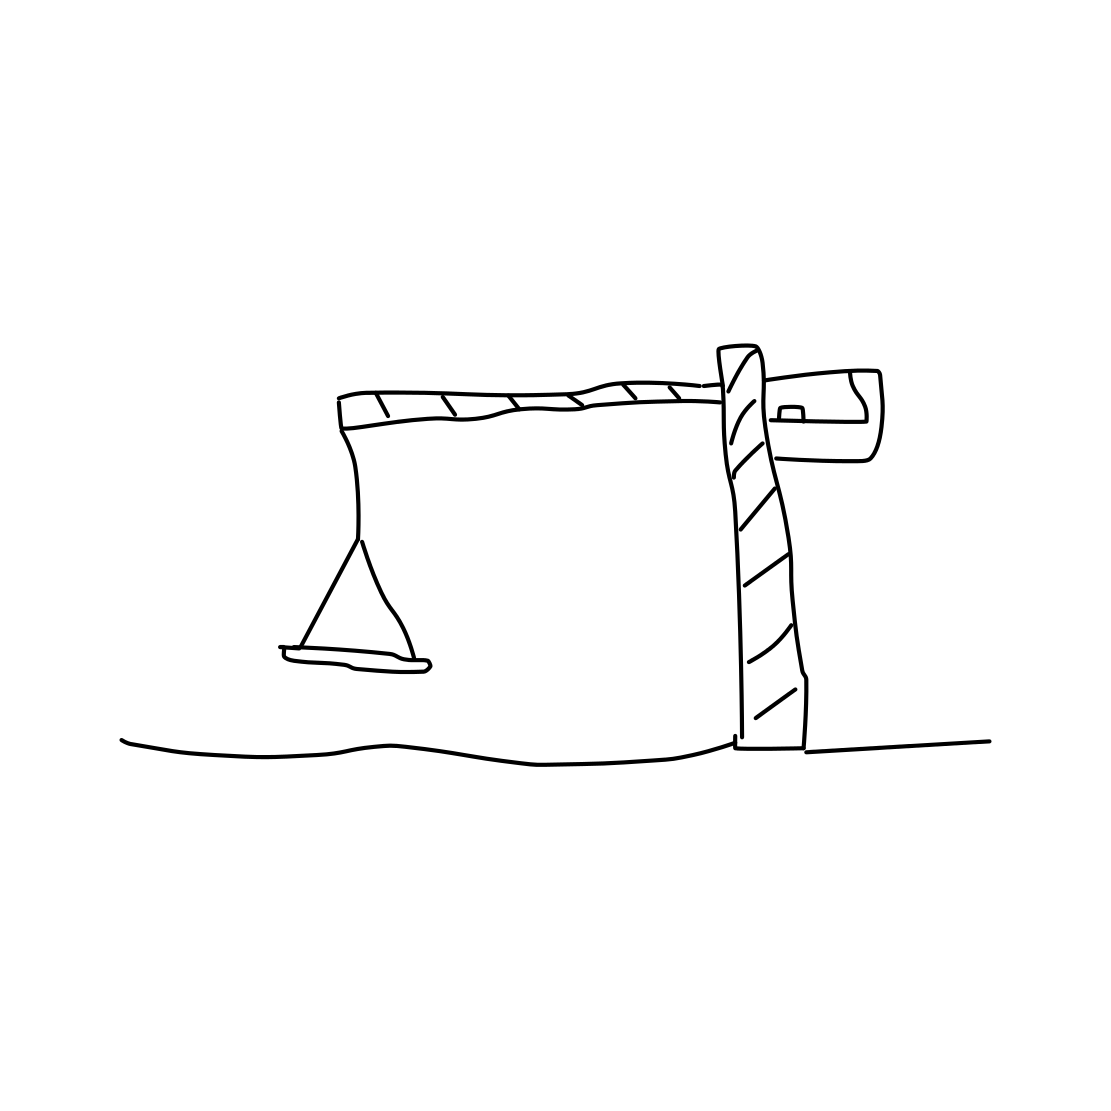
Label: crane (machine)